Question: I have a data frame with 1 column.
- There are many NA values at the beginning and at the end that I would like to eliminate them completely.
- At the same time, there are some NA values in the between of 2 available values that I would like to fill them by the mean of 2 closed available values.
For illustration, I attach the image here for your imagine.
I can not think of any solution. Just wonder if anyone can please help me with that.
Thank you for your help
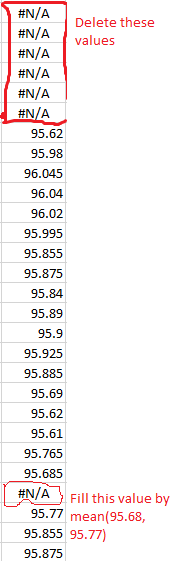
Answer: Try this,i have reproduced example by using random numbers
'''
import pandas as pd
import numpy as np
random_index = np.random.randint(0,100,size=(5, 1))
random_range = np.arange(10,15)
df = pd.DataFrame(np.random.randint(0,100,size=(100, 1)), columns=list('A'))
df.loc[10:15,'A'] = "#N/A"
for c in random_index:
df.loc[c,"A"] = "#N/A"
// replacing start from here
df[df=="#N/A"]= np.nan
index = list(np.where(df['A'].isna()))[0]
drops = []
for i in index:
if pd.isnull(df.loc[(i-1),"A"]) is False and pd.isnull(df.loc[(i+1),"A"]) is False:
df.loc[i,"A"] = (df.loc[(i-1),"A"]+df.loc[(i+1),"A"])/2
else:
drops.append(i)
df = df.drop(df.index[drops]).reset_index(drop=True)
'''